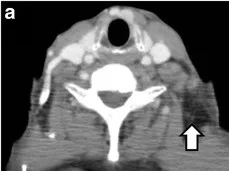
CT after chemoradiation therapy showing complete response to the treatment (a, b).
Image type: radiology (ct)